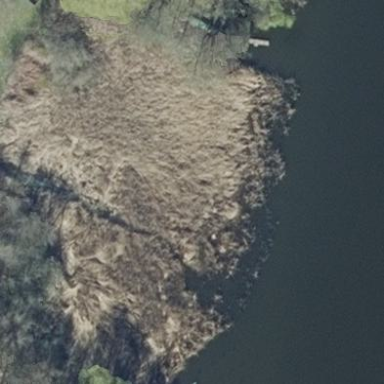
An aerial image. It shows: Reedbed wetland area.